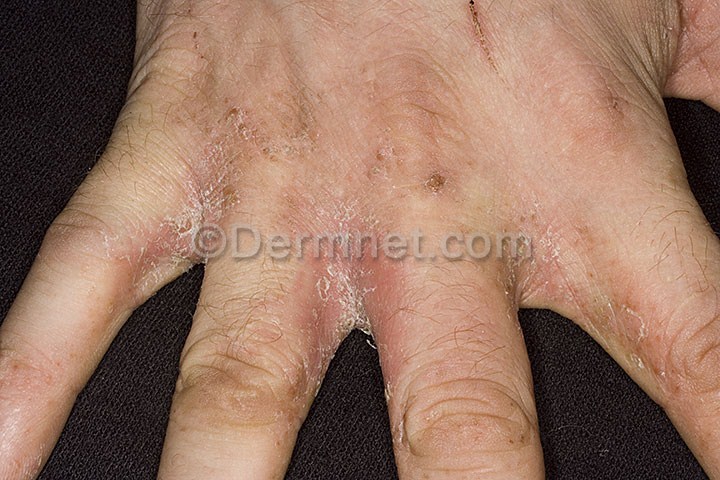
Disease: Eczema Photos